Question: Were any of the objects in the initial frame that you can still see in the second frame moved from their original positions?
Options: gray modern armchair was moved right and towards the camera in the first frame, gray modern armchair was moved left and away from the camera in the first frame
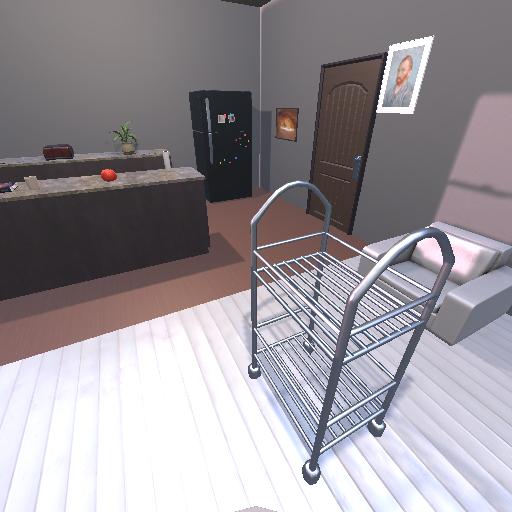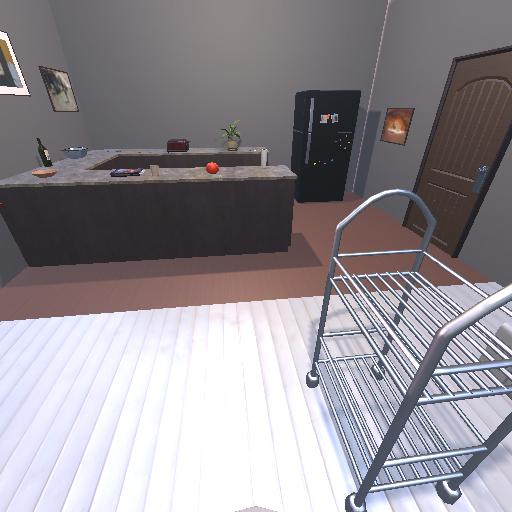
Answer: gray modern armchair was moved right and towards the camera in the first frame